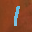
Label: 1